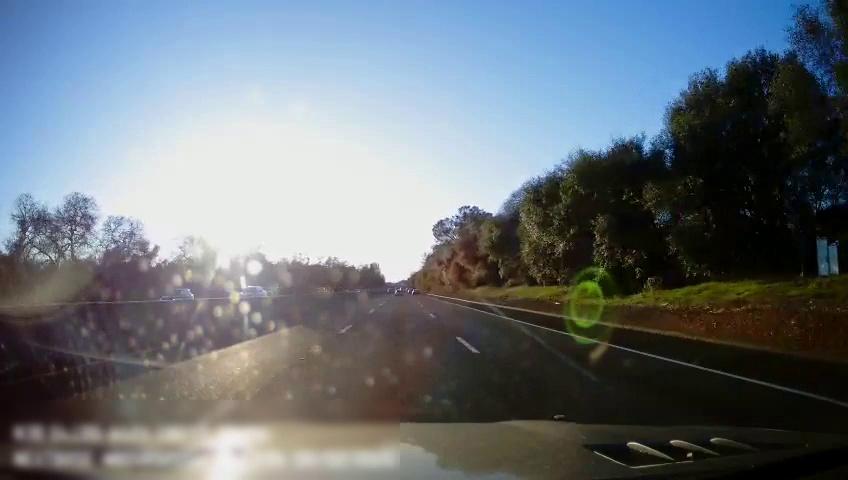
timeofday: Day
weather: Cloudy
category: Drivable Space
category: Vehicles | Car
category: Vehicles | SUV
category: Vehicles | Car
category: Lanes | Alternate Lane
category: Lanes | Current Lane
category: Lanes | Current Lane
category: Lanes | Alternate Lane